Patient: sex F, age 65
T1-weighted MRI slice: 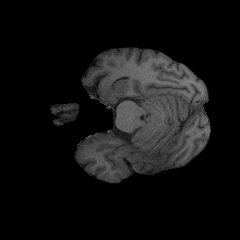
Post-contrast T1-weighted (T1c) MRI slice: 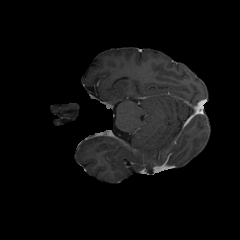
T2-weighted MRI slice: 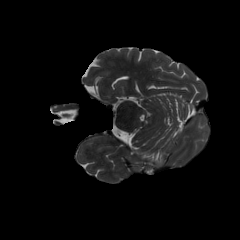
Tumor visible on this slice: no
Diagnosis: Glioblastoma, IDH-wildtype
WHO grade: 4